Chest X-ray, PA view. Patient: 44 years old, sex F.
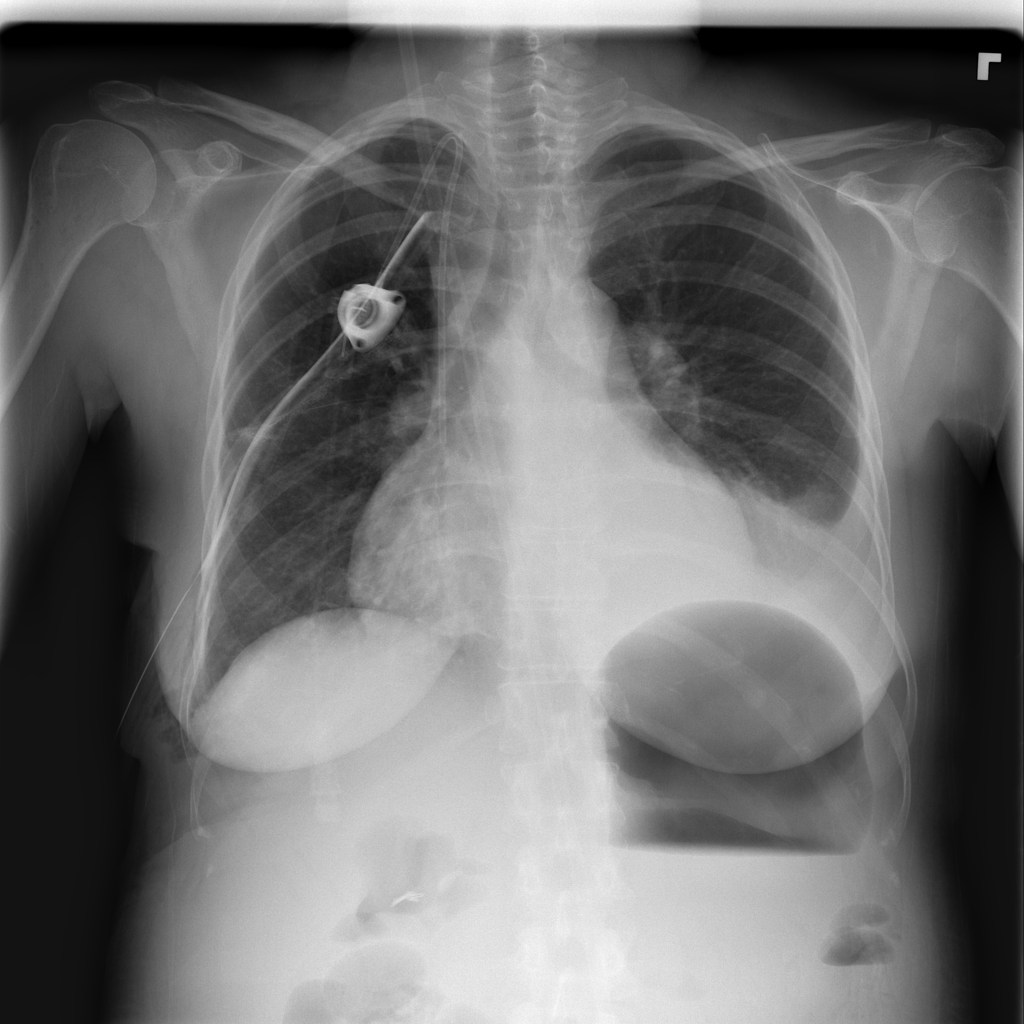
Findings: Consolidation, Effusion, Pneumothorax